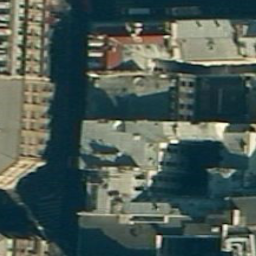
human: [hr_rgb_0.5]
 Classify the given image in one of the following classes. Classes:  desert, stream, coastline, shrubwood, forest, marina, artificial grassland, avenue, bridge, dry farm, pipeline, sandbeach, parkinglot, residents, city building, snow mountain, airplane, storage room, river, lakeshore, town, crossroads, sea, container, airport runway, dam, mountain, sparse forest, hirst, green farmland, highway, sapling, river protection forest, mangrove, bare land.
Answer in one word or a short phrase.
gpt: city building